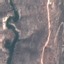
Label: HerbaceousVegetation